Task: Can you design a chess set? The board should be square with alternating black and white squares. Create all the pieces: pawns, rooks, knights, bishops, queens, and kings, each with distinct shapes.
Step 1274:
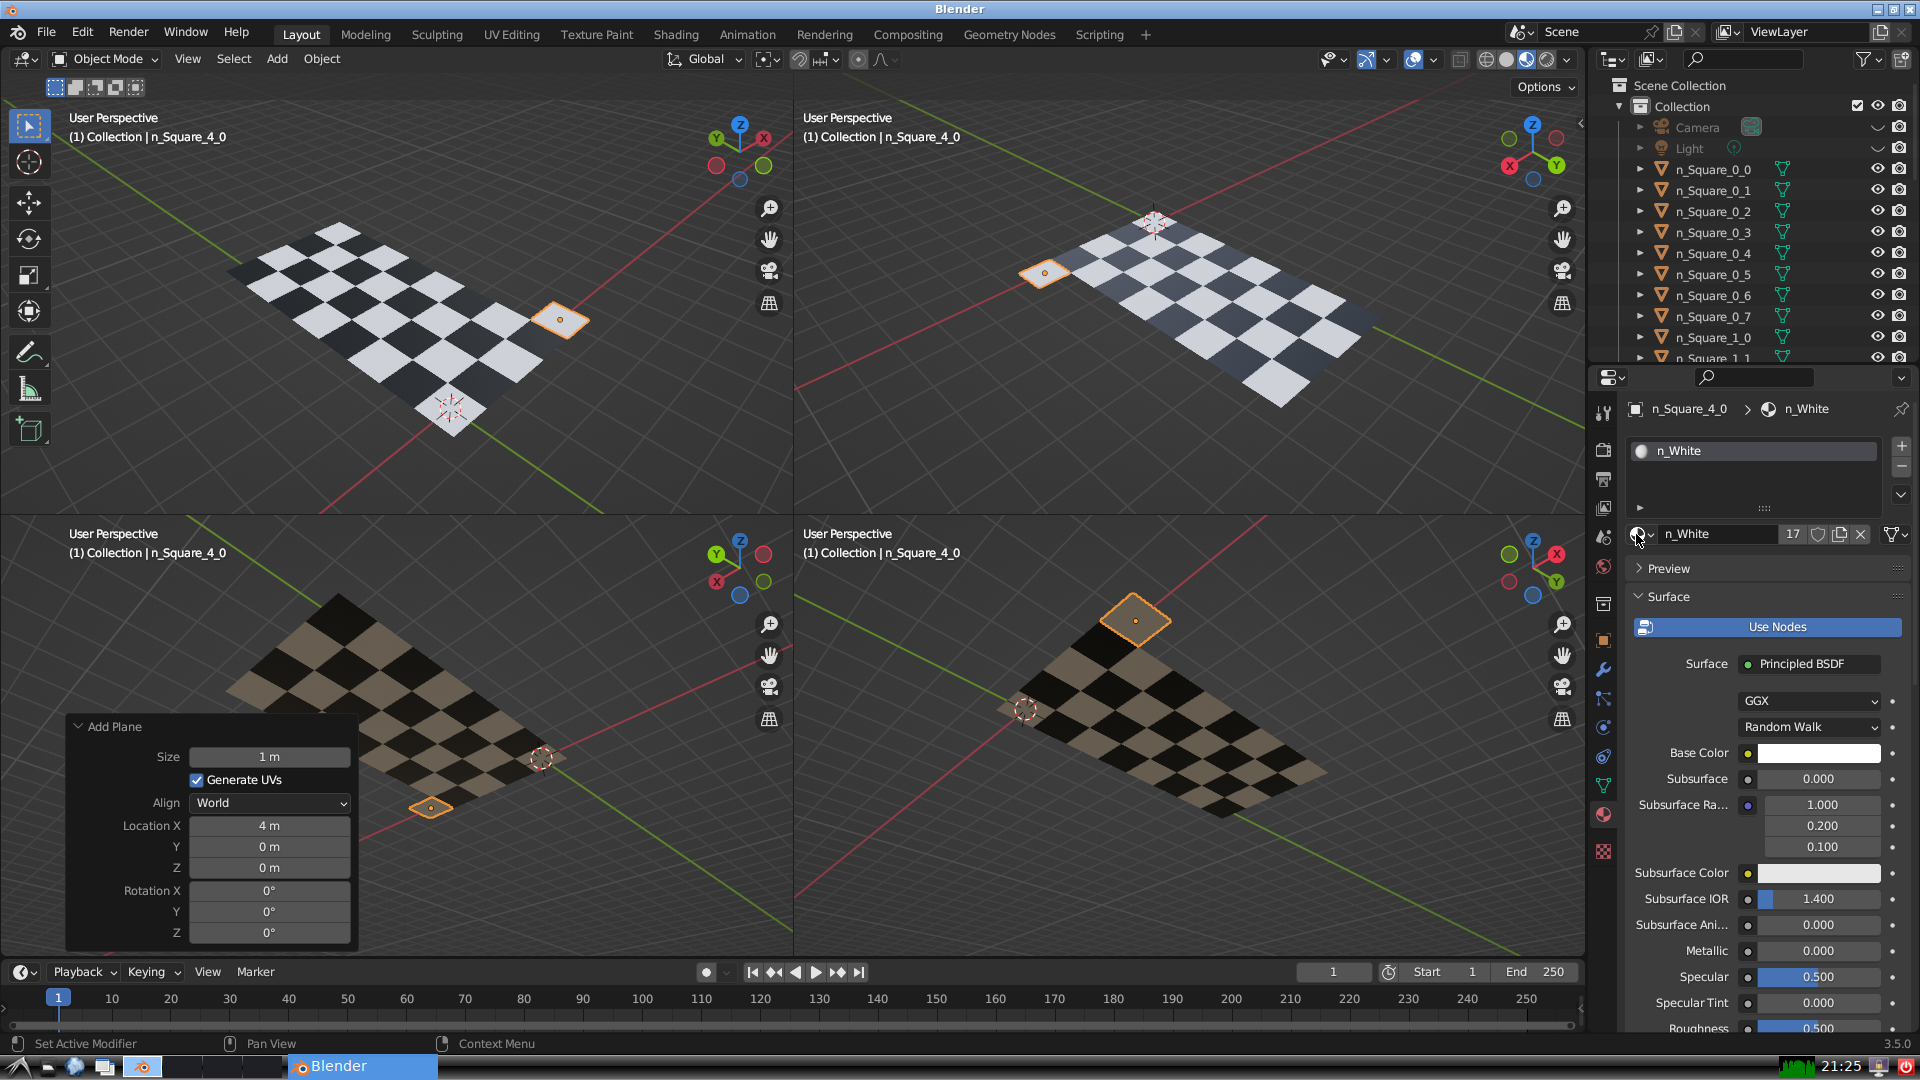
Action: {"mouse_move": [278, 58]}